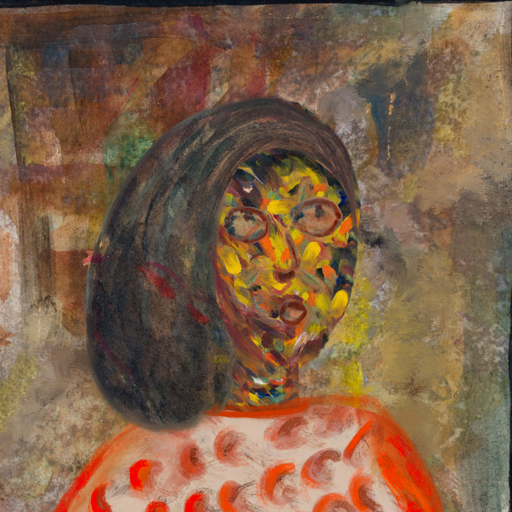
Background: Mosgoul, Head And Neck Side: An_Impression, Face Side: Orphan, Bust: Rupkatha, Hair Side: Gypsy_Mother, Head Accessory: Blank, Second Necklace: Blank, Necklace: Blank, Baby: Blank